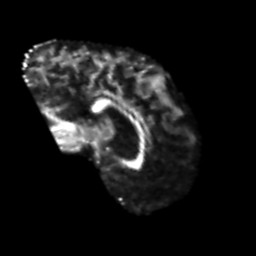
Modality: FA
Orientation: sagittal
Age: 60
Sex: male
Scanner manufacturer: siemens
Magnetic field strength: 3 T
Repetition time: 4.987 s
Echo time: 0.0792 s